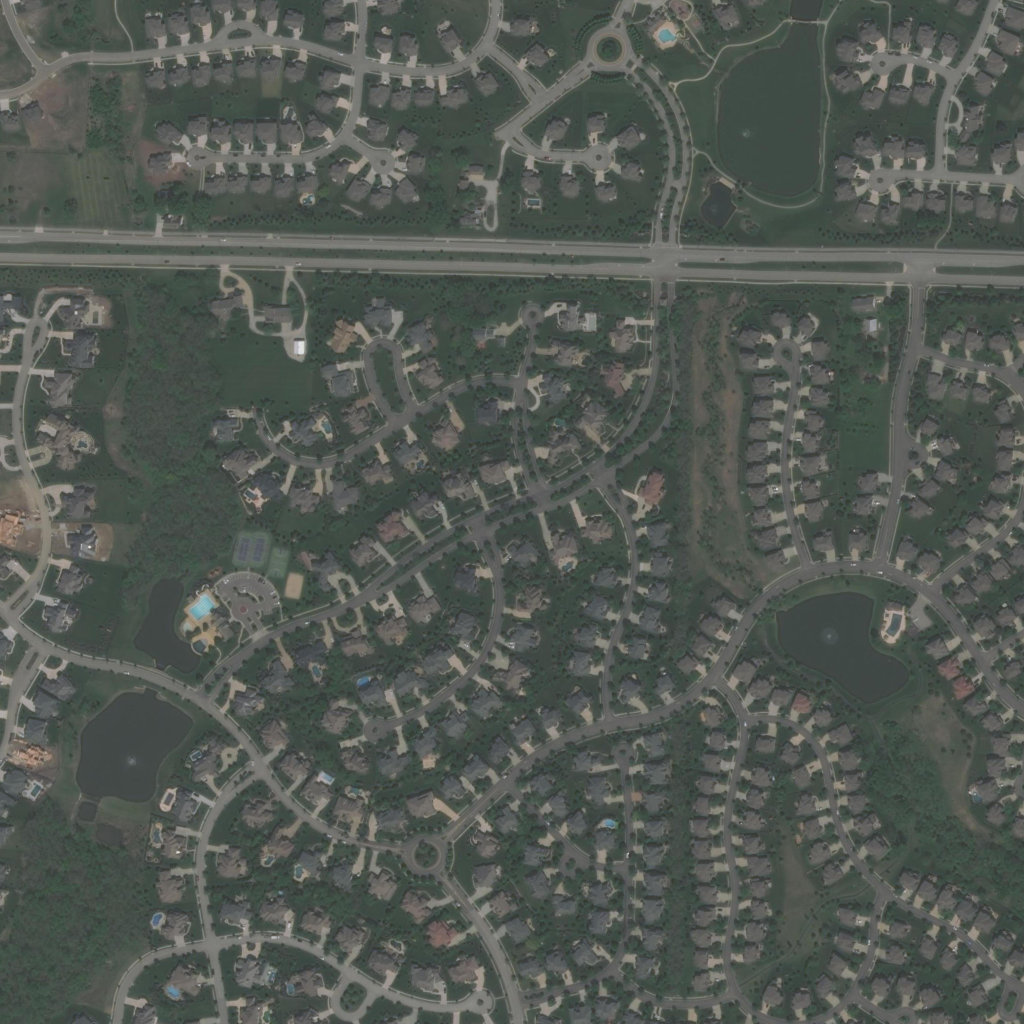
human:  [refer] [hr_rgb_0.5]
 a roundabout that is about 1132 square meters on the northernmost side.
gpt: <box>[[57, 3, 61, 6, 0]]</box>